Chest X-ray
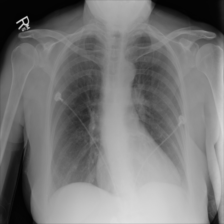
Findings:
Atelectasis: negative
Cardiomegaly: negative
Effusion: negative
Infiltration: negative
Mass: negative
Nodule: negative
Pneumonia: negative
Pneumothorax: negative
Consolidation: negative
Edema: negative
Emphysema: negative
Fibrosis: negative
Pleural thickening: negative
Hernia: negative